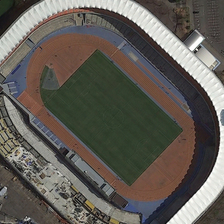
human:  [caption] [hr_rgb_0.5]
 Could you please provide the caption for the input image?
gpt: red and green football fields are in the middle of the stadium .

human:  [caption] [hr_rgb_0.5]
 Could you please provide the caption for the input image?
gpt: red and green football fields are in the middle of the stadium .

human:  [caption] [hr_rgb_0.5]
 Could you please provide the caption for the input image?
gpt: the bird's nest stadium is surrounded by vegetation regularly .

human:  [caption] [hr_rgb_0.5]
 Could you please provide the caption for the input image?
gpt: the bird's nest stadium is surrounded by vegetation regularly .

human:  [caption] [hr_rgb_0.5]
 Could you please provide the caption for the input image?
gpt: the bird's nest stadium is surrounded by vegetation regularly .